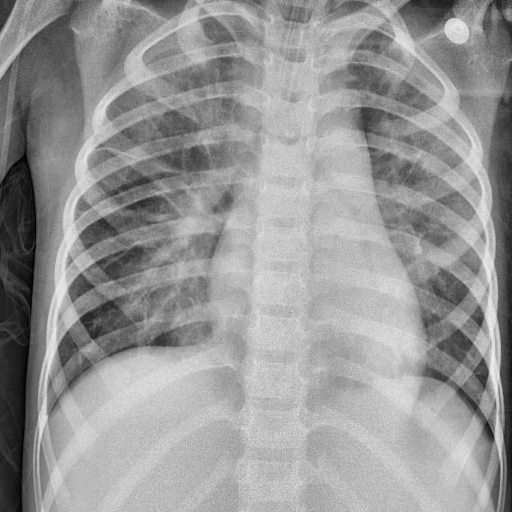
Finding: PNEUMONIA